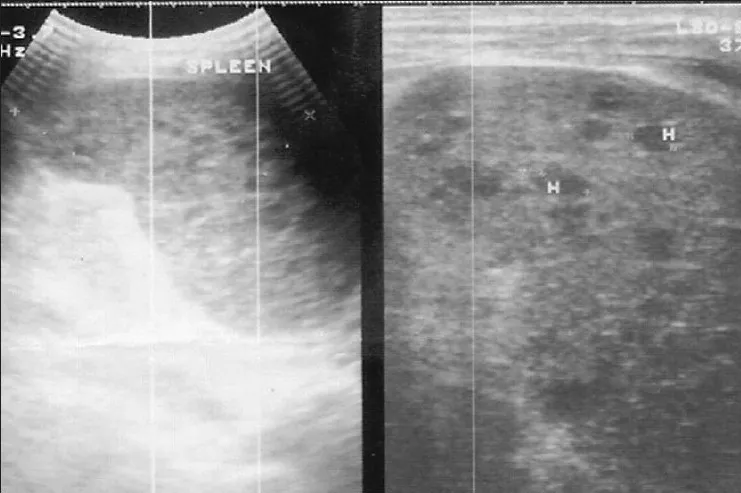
Ultrasound abdomen showing multiple hypoechoic lesions in the spleen.
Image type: radiology (ultrasound)